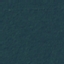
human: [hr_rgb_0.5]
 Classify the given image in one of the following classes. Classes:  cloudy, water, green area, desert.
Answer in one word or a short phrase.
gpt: green area